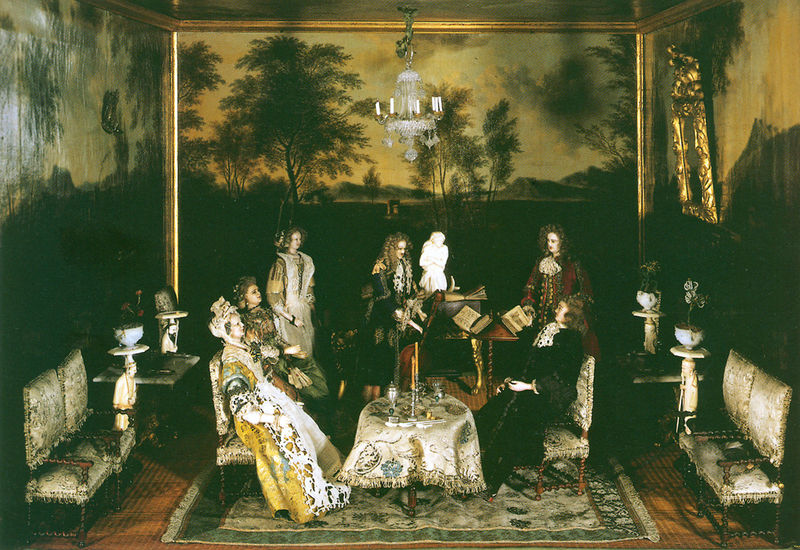
Titel: Salon im Puppenhaus von Petronella de la Court
Institution: Utrecht, Centraal Museum
Schlagwörter: gemälde, mann, bäume, frauen, menschen, sitzen, blumen, damen, frau, kleider, männer, raum, stuhl, szene, tisch, gesellschaft, gespräch, malerei, teppich, wand, barock, stehen, bild, innenraum, möbel, spiegel, tischdecke, tischtuch, gewand, gold, reich, sessel, adel, locken, skulptur, perücke, bilder, bücher, sofa, wohnzimmer, modell, bank, figuren, salon, tapete, wandgemälde, kerzen, kronleuchter, leuchter, lüster, foto, wände, buch, treffen, puppe, puppen, adelig, perrücke, diorama, puppenstube, barrock, sofas, rokkokko, tteppich